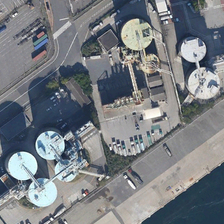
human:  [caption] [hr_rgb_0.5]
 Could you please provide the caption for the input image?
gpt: several storage tanks are in a factory near a river .

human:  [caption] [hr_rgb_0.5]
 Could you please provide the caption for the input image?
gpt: several storage tanks are in a factory near a river .

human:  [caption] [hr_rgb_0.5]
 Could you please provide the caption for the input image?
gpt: a colorful train passing through the green, a rough road .

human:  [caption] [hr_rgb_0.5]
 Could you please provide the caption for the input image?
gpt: some of the tanks are on the side of the road .

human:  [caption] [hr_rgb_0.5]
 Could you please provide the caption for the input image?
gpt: some of the tanks are on the side of the road .